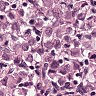
Metastatic tissue present: yes